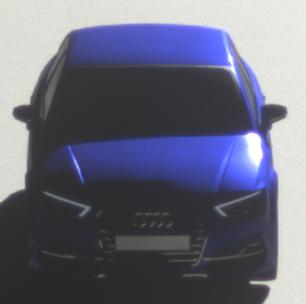
Make: Audi
Model: S3
Detailed model: 8V
Model produced from: 2013
Model produced until: 2020
Doors: 4
Color: blue
Road condition: dry road
Daytime: morning or afternoon
Contrast: high contrast